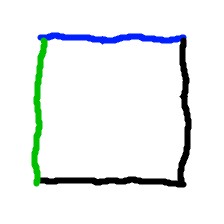
Shape: square